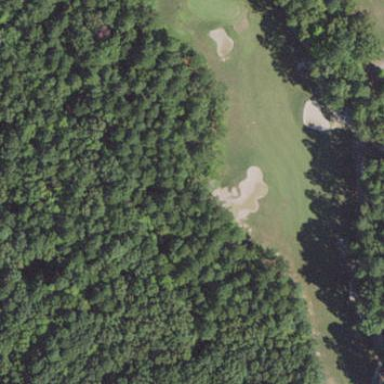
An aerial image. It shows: Rough grassy area used for golf.